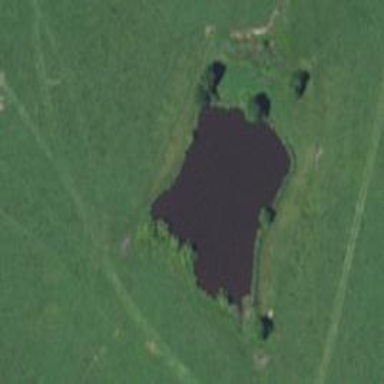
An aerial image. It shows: Peaceful pond surrounded by nature.